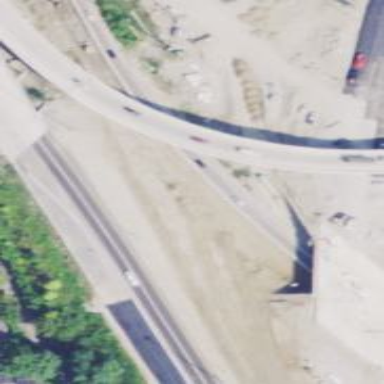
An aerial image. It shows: Bridge over motorway_link.